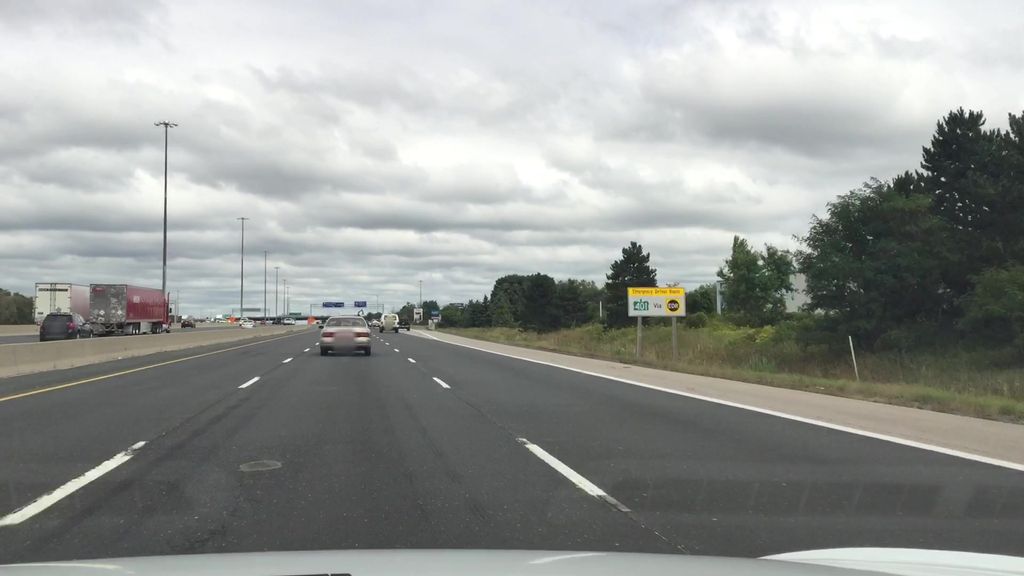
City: toronto